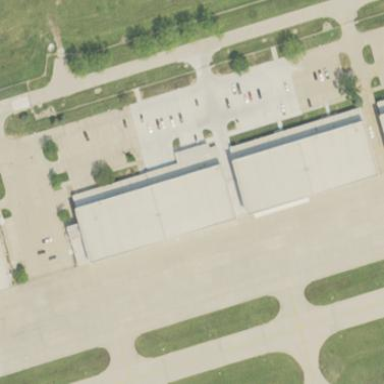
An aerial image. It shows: Building designed as airport hangar.